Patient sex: M
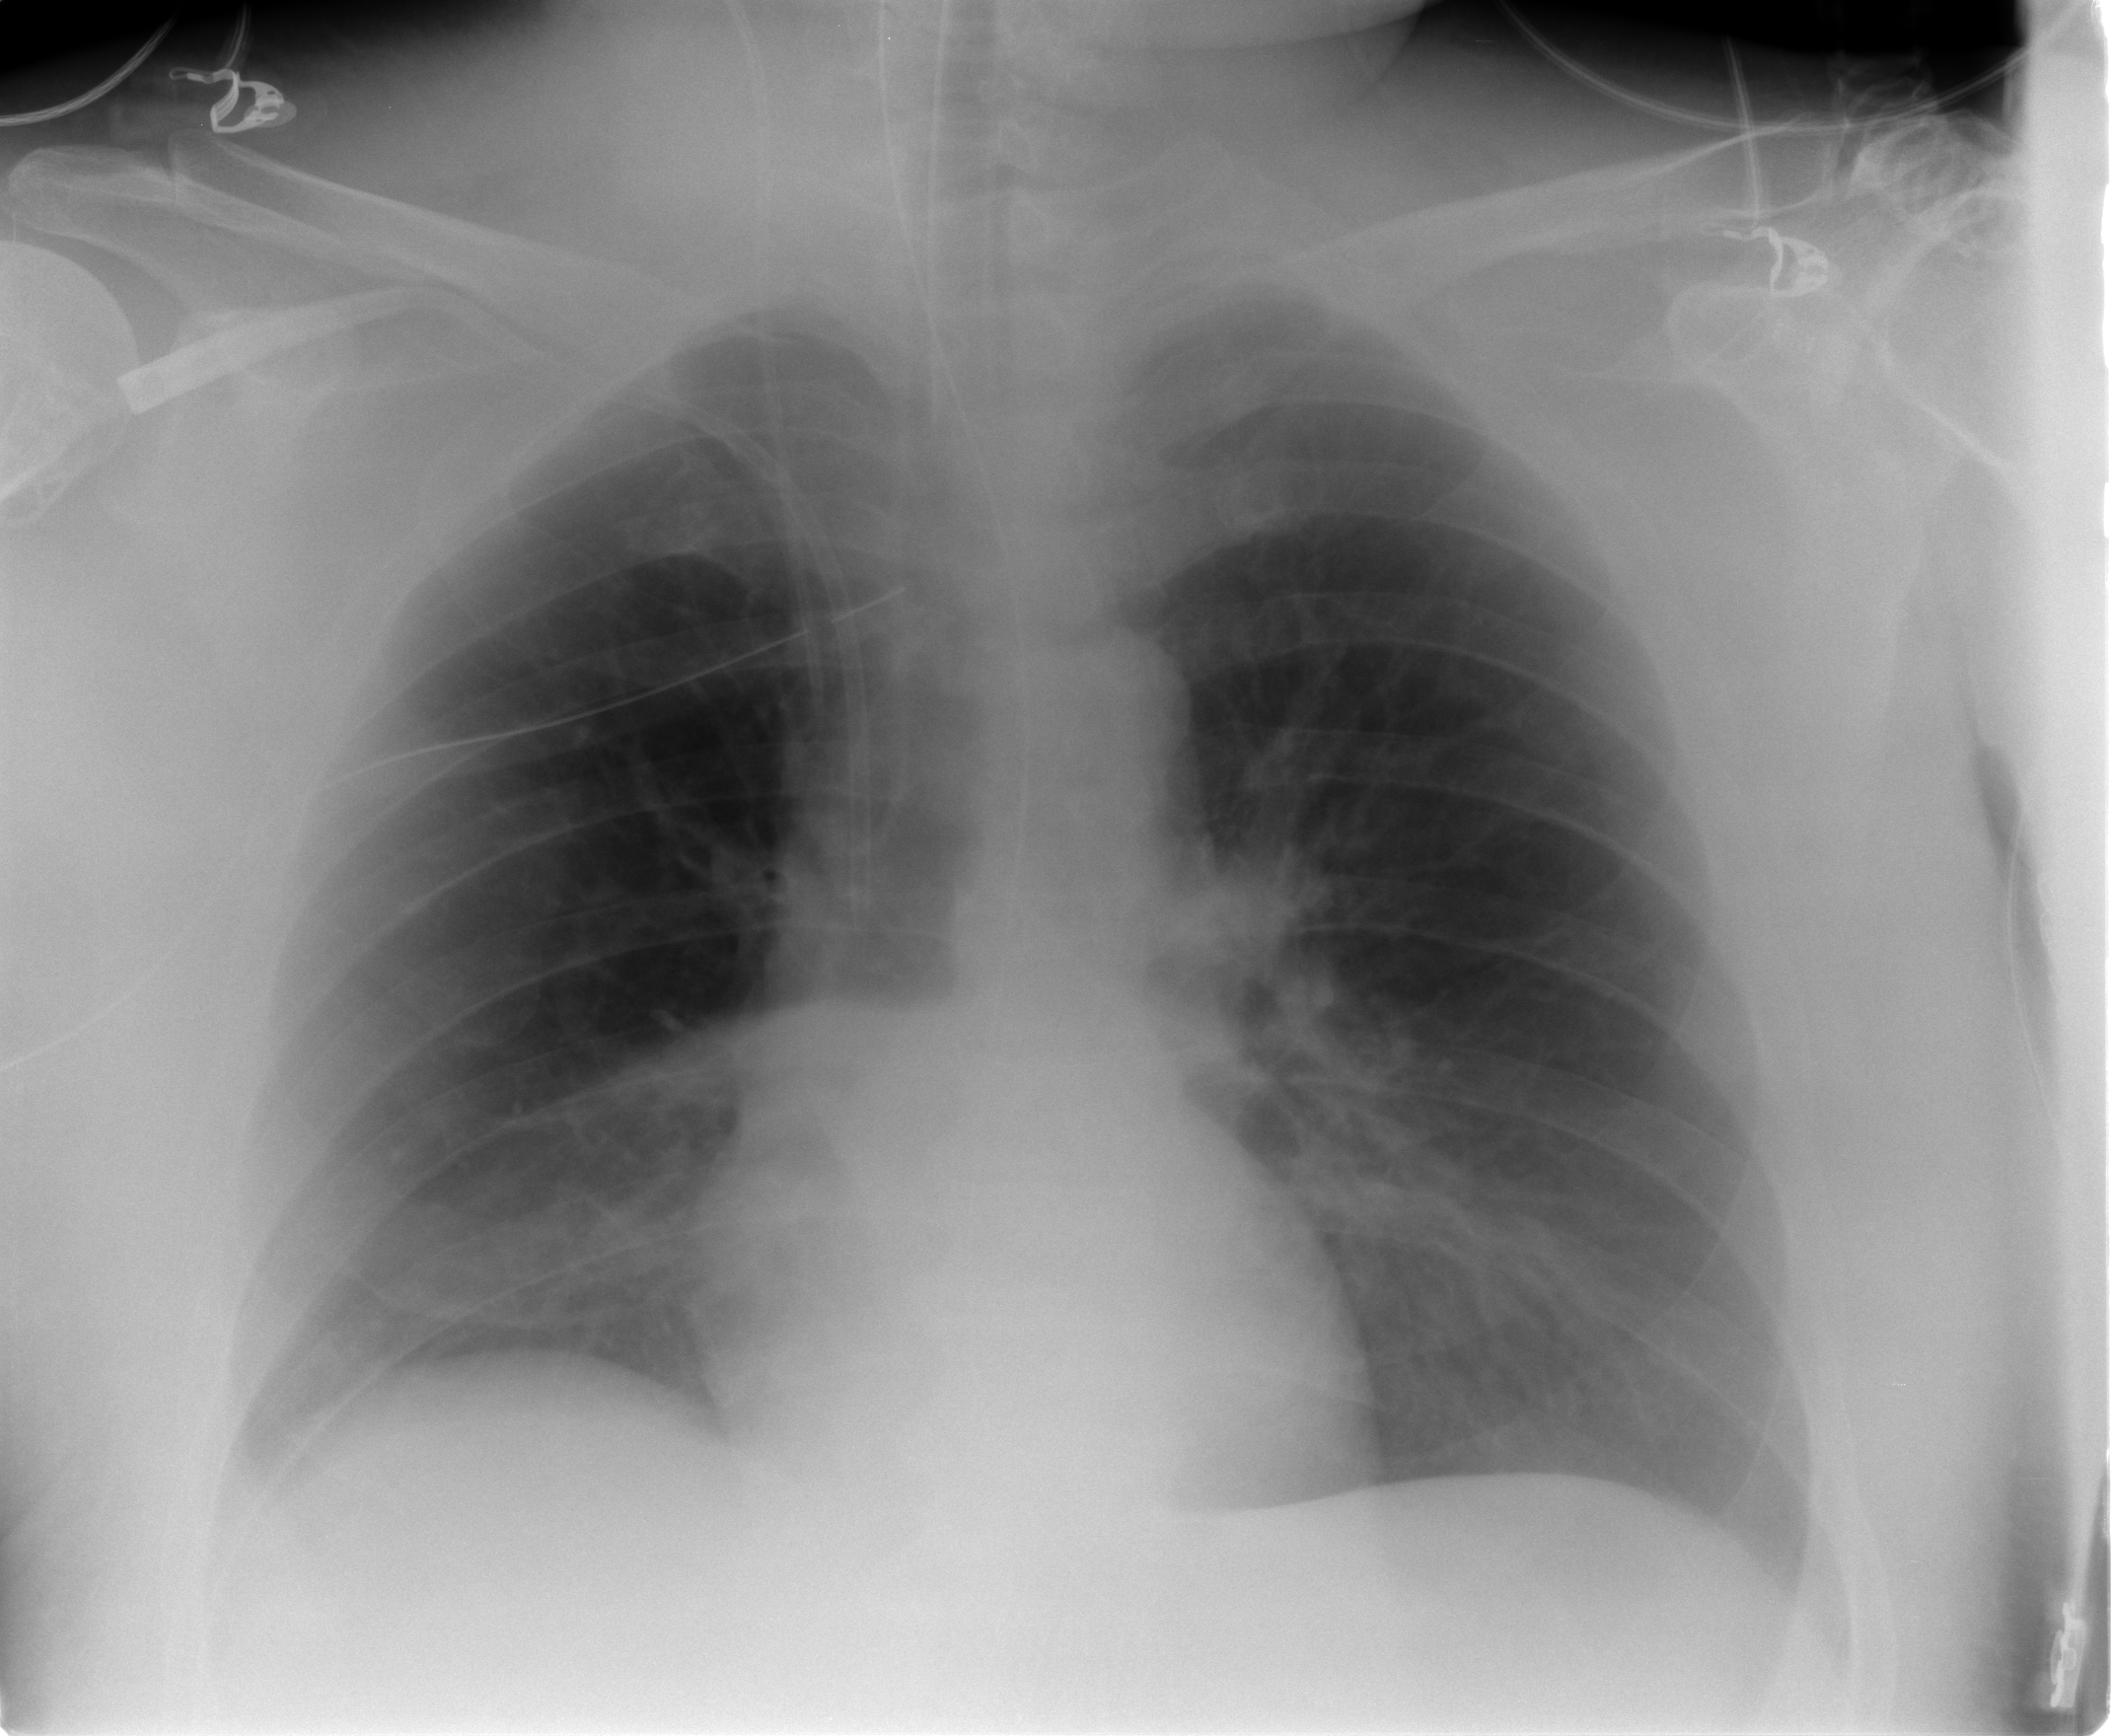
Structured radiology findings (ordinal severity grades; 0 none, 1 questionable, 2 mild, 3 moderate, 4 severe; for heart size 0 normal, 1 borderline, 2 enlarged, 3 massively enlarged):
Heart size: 0
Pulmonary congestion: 2
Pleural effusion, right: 0
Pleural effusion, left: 0
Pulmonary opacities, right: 1
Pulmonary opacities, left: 1
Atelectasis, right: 1
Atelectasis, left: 2